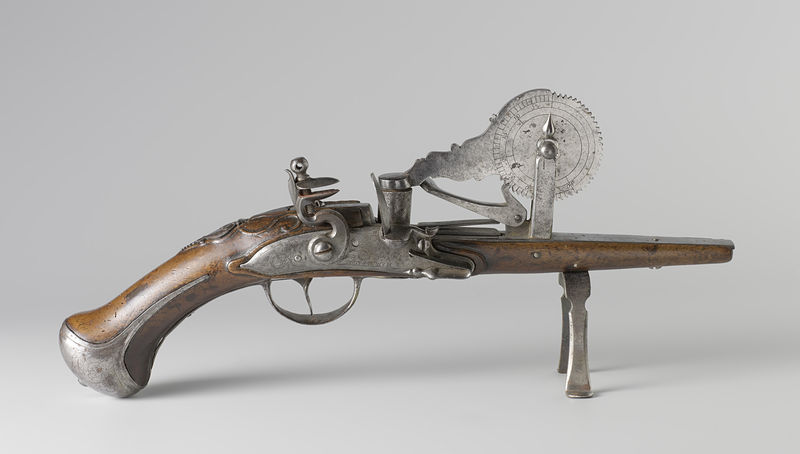
Titel: Vuursteenslot kruittester
Standort: Amsterdam
Institution: Rijksmuseum
Schlagwörter: holz, alt, silber, bild, rad, krieg, ornamente, metall, foto, griff, eisen, stütze, waffe, zacken, knauf, gewehr, schloß, antik, visier, ständer, museum, hahn, abzug, schaft, bügel, auflage, pistole, zahnrad, graviert, steinschlag, schraube, mi, radschloß, kimme, zundschloss, schlagschloss